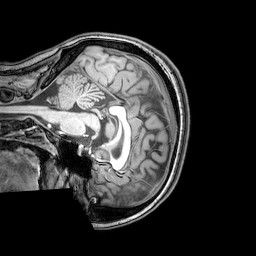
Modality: T1w
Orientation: sagittal
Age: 22
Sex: female
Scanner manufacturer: philips
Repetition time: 0.008196 s
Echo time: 0.00378 s